Question: I want to create the layout to be like what in the diagram

how can I make the listView Scroll independently and make the textView and ImageView stead?
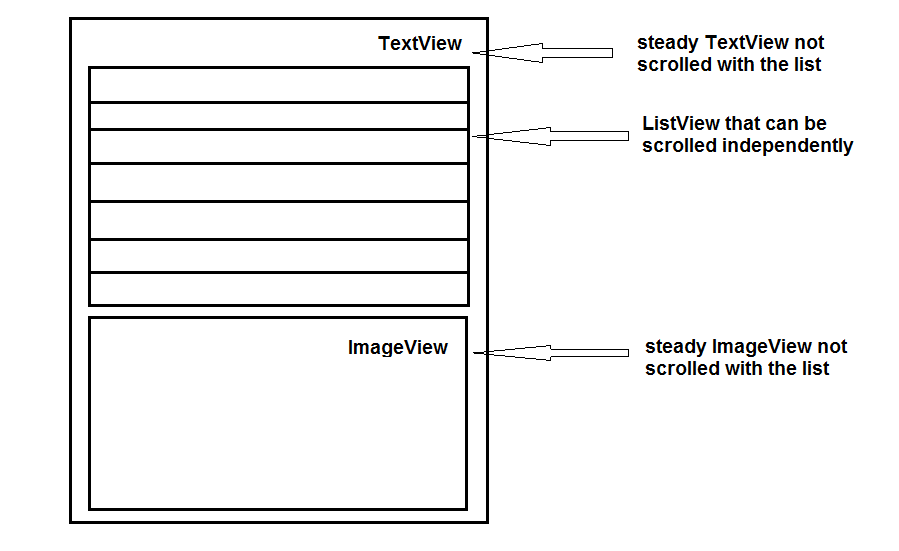
Answer: just replace your xml layout like below code:
'''
<?xml version="1.0" encoding="utf-8"?>
<LinearLayout xmlns:android="http://schemas.android.com/apk/res/android"
android:layout_width="match_parent"
android:layout_height="match_parent"
android:background="@android:color/white"
android:padding="5dp"
android:weightSum="2"
android:orientation="vertical" >
<LinearLayout android:layout_width="fill_parent" android:layout_height="0dp" android:layout_weight="1" android:orientation="vertical">
<TextView
android:id="@+id/textView1"
android:layout_width="wrap_content"
android:layout_height="wrap_content"
android:text="Small Text"
android:layout_gravity="right"
android:textColor="@android:color/black"
android:textAppearance="?android:attr/textAppearanceSmall" />
<ListView
android:id="@+id/listView1"
android:layout_width="match_parent"
android:layout_height="match_parent">
</ListView>
</LinearLayout>
<ImageView
android:id="@+id/imageView1"
android:layout_width="fill_parent"
android:layout_height="0dp"
android:layout_weight="1"
android:src="@drawable/yourimg" />
</LinearLayout>
'''
above xml given output below screenshot: